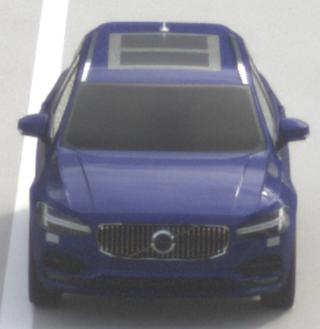
Make: Volvo
Model: V90
Detailed model: -
Model produced from: 2016
Model produced until: 2020
Doors: 5
Color: blue
Road condition: dry road
Daytime: morning or afternoon
Contrast: low contrast